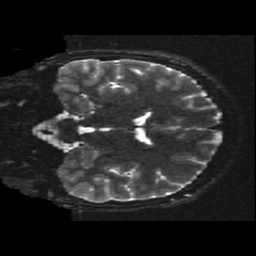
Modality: T2w
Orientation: coronal
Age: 16
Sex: male
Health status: ill
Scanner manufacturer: ge
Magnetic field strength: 3 T
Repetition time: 7.5 s
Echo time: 0.1015 s